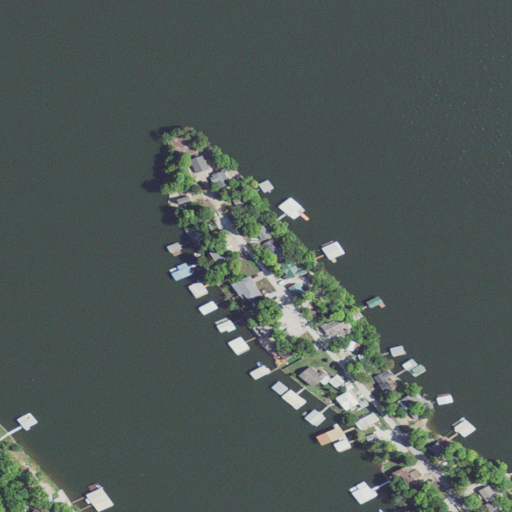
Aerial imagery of cape in Missouri named Apache Point containing open water, low intensity development, medium intensity development, open development, high intensity development, deciduous forest, and barren land